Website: apple
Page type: billing-address
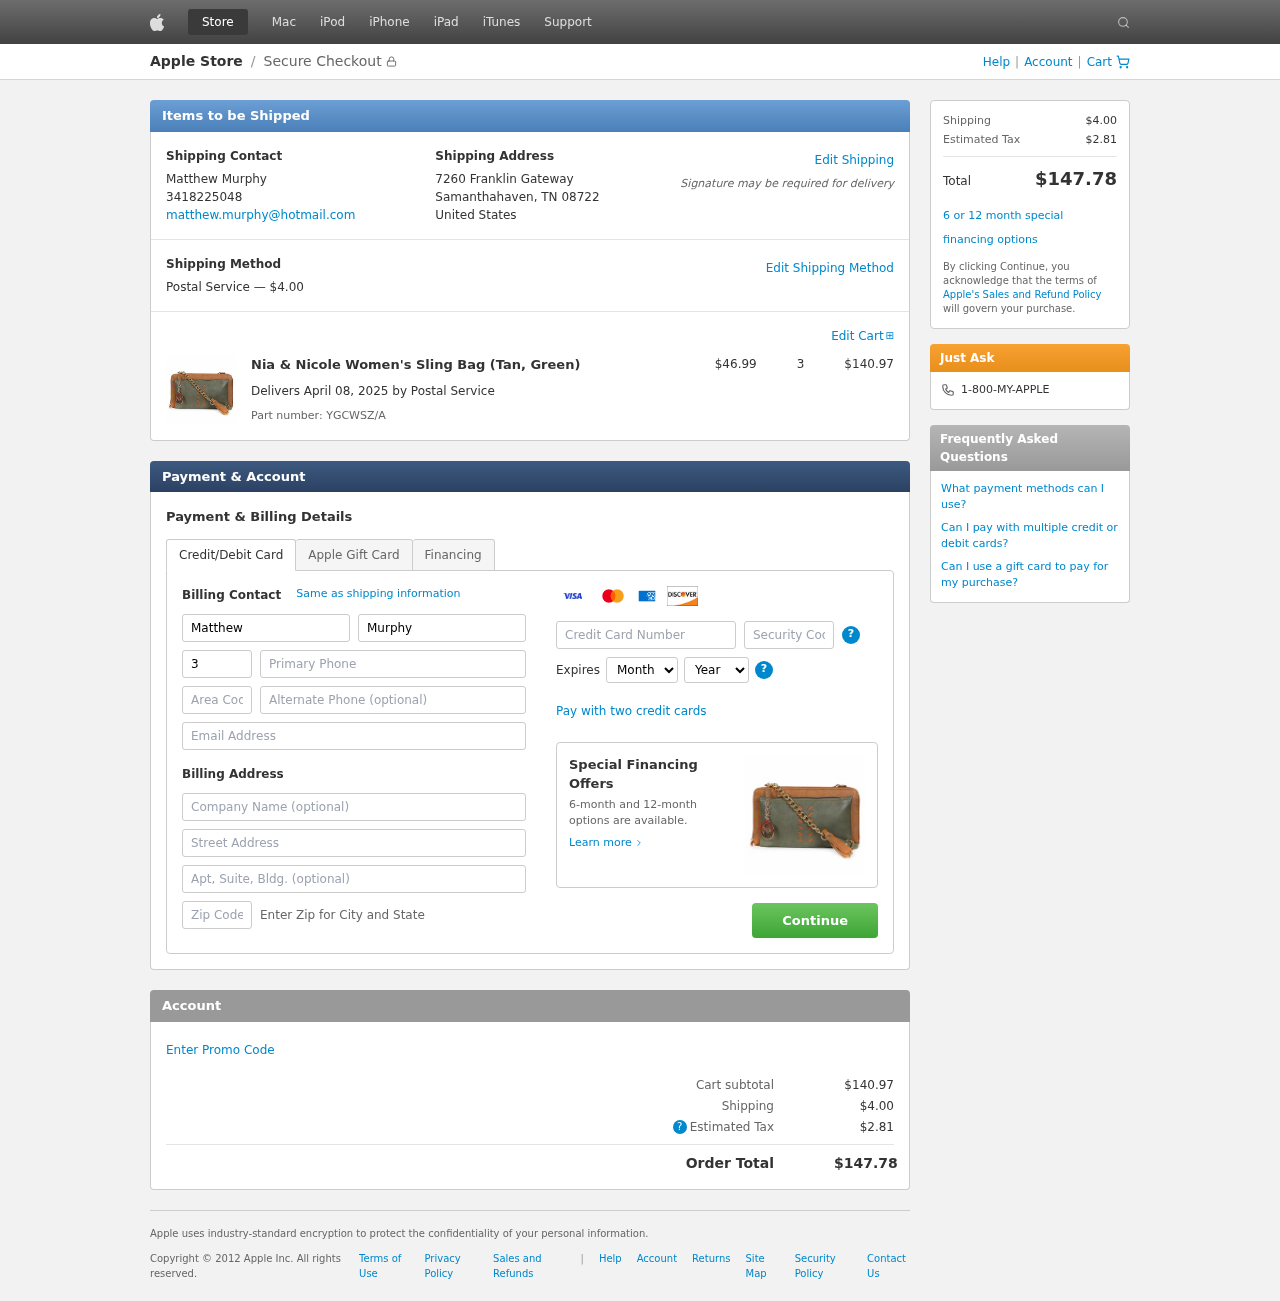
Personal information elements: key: PII_CARD_CVV
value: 483
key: PII_CARD_EXPIRY_MONTH
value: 04
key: PII_CARD_EXPIRY_YEAR
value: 30
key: PII_CARD_NUMBER
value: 6011 4183 2139 6408
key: PII_CITY_STATE_ZIP
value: Samanthahaven, TN 08722
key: PII_COMPANY
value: Love-Flores
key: PII_COUNTRY
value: United States
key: PII_EMAIL
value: matthew.murphy@hotmail.com
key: PII_FIRSTNAME
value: Matthew
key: PII_FULLNAME
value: Matthew Murphy
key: PII_LASTNAME
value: Murphy
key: PII_PHONE
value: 3418225048
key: PII_PHONE_ALT
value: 3535448781
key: PII_PHONE_ALT_AREA
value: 353
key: PII_PHONE_AREA
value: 341
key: PII_POSTCODE2
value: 45605
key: PII_STREET
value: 7260 Franklin Gateway
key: PII_STREET2
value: Suite 250
Product elements: key: PRODUCT1_NAME
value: Nia & Nicole Women's Sling Bag (Tan, Green)
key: PRODUCT1_PRICE
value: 46.99
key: PRODUCT1_QUANTITY
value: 3
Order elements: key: ORDER_SHIPPING_COST
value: $4.00
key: ORDER_SUBTOTAL
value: $140.97
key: ORDER_DELIVERY_DATE
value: April 08, 2025
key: ORDER_PART_NUMBER
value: YGCWSZ/A
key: ORDER_TAX
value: $2.81
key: ORDER_TOTAL
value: $147.78